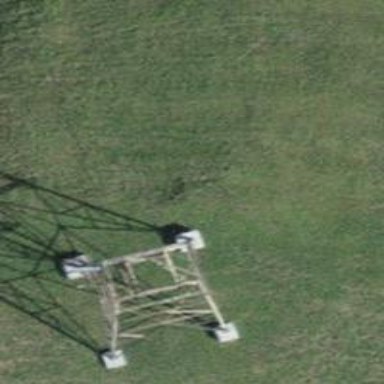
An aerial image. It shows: Pylon for aerialway.